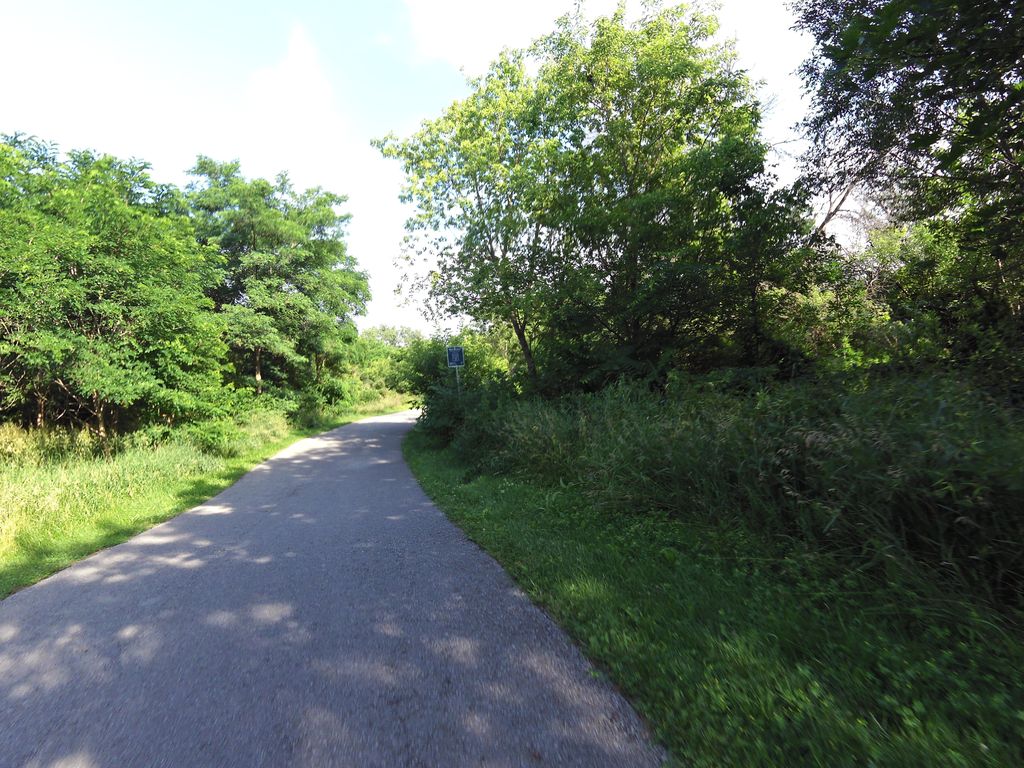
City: toronto